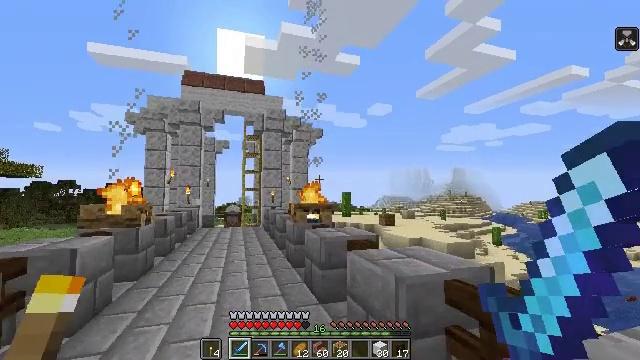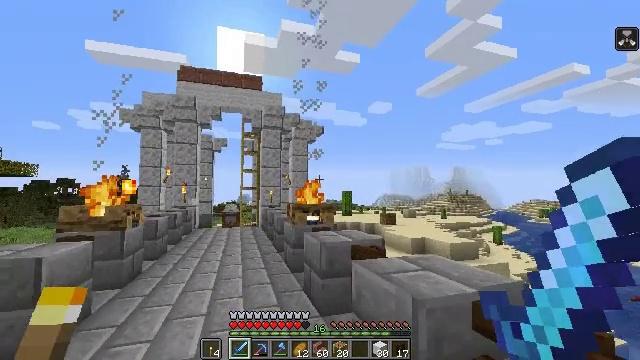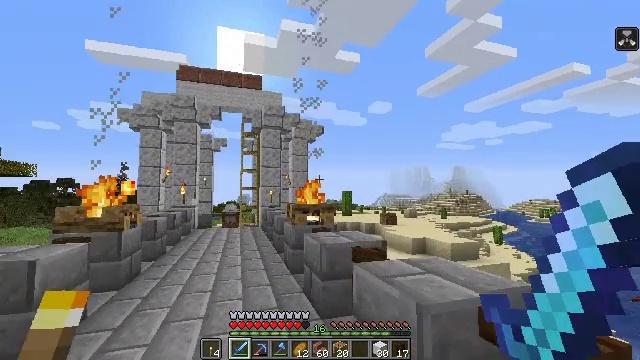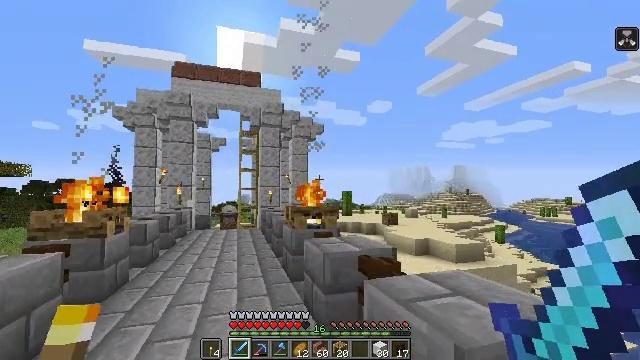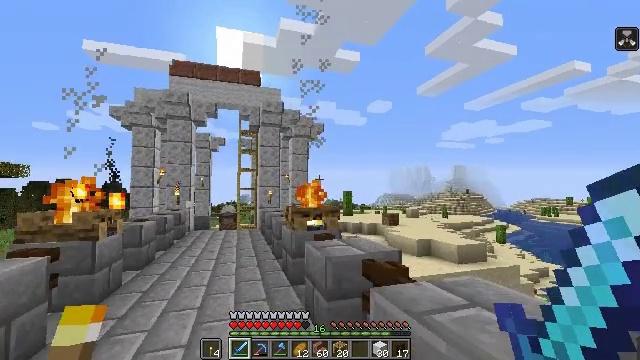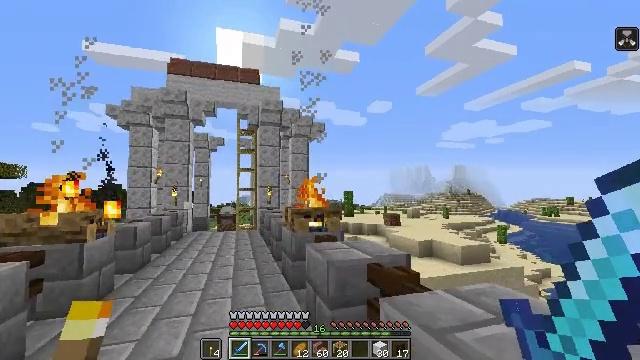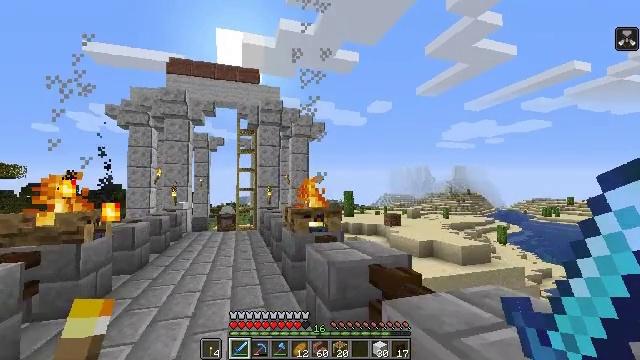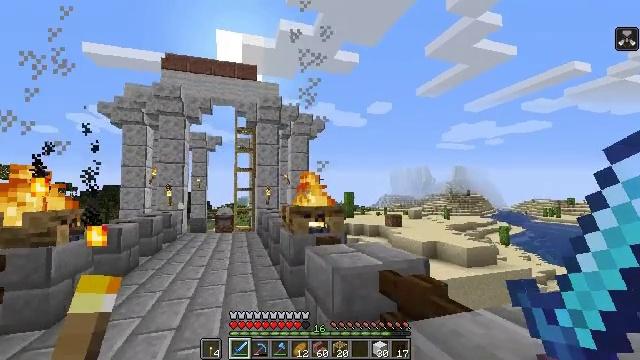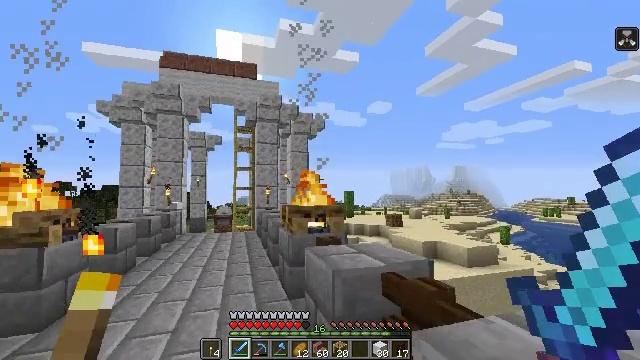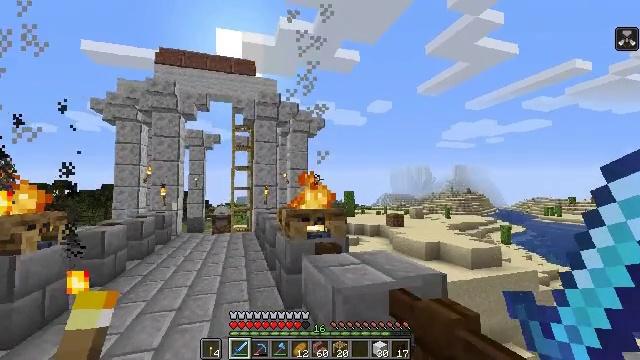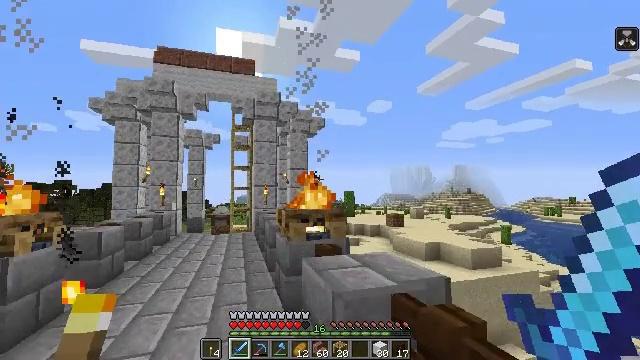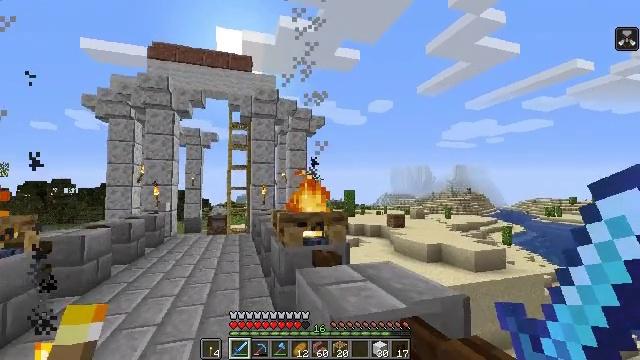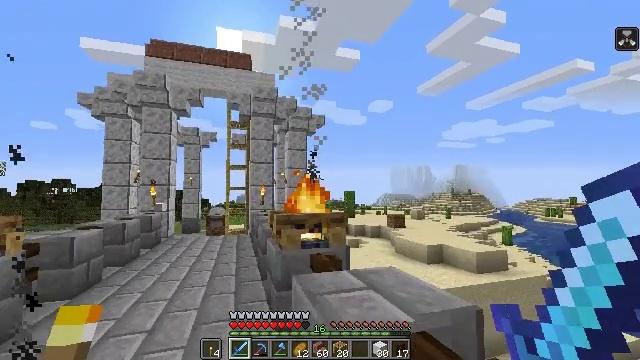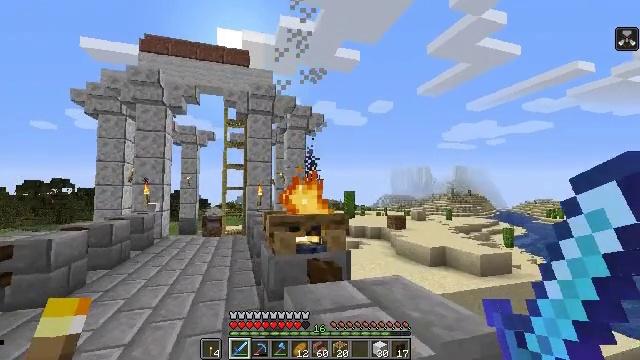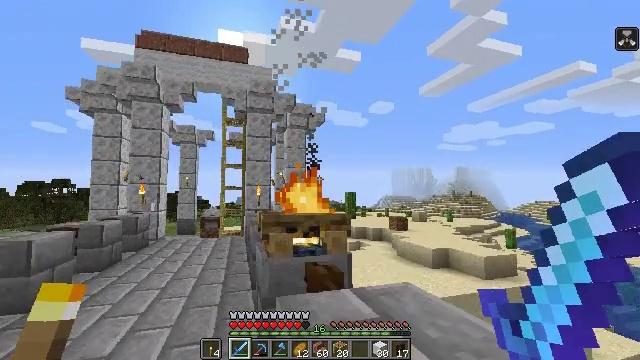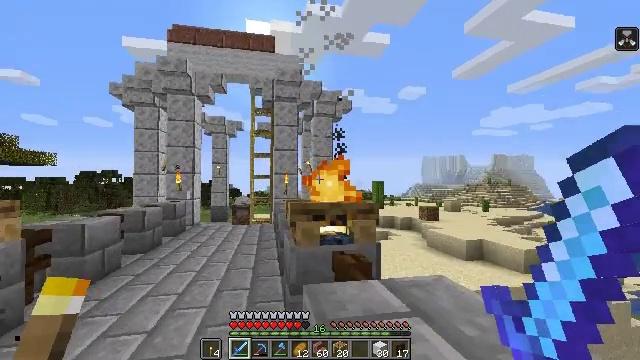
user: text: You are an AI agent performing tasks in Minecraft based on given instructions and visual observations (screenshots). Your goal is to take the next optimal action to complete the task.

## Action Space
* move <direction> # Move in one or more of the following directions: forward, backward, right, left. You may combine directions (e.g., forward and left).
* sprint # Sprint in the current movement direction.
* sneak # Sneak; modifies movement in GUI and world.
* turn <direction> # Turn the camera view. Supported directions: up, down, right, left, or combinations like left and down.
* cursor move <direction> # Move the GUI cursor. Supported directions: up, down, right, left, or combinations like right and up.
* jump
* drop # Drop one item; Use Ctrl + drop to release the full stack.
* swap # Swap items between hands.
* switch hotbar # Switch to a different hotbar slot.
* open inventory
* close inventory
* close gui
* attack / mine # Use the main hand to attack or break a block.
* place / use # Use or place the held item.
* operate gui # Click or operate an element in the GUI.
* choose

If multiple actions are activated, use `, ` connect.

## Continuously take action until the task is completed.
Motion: motion action
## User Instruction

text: Obtain white wool for building.
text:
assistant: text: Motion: move forward
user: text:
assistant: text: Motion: move forward
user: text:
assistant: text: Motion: move forward
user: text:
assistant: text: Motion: move forward
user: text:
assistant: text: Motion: move forward
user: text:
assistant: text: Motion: move forward
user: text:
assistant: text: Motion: move forward
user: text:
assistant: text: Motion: move forward
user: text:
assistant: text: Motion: move forward
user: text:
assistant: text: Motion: move forward
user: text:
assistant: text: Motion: move forward
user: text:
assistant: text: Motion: move forward
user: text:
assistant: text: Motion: move forward
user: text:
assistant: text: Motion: move forward
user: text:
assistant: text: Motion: move forward, turn left and down
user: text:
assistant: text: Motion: move forward and move left, turn left and down
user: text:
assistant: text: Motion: move forward and move left, turn left and down
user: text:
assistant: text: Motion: move forward and move left, turn left
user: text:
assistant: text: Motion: move forward and move left
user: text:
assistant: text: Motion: move forward and move left
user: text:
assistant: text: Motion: move forward and move left, turn right and up
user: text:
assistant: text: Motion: move forward, turn right and up
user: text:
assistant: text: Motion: move forward, turn right and up
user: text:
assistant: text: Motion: move forward, turn up
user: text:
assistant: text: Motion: move forward, turn right and up
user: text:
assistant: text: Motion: move forward, turn right
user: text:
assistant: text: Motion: move forward, turn right and up
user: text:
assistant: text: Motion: move forward
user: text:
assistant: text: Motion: move forward
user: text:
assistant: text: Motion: move forward